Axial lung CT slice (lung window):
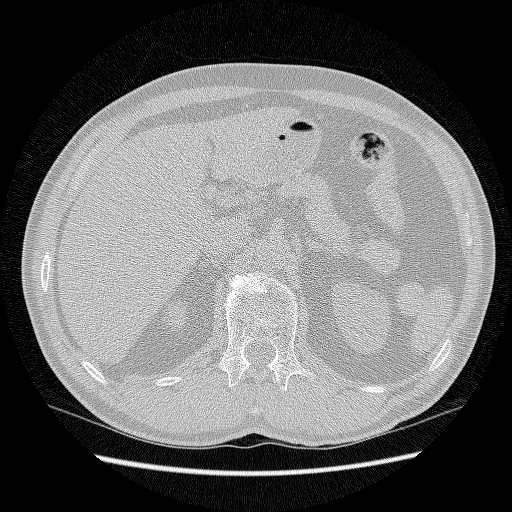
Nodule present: no